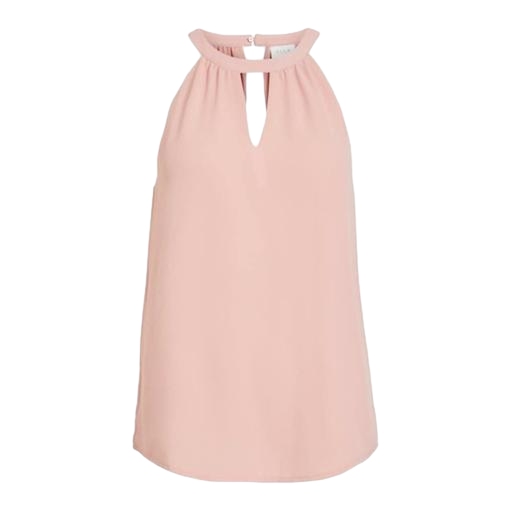
pink mock neck sleeveless top, sleeveless and dark peach color, sleeveless keyhole shirt, white background